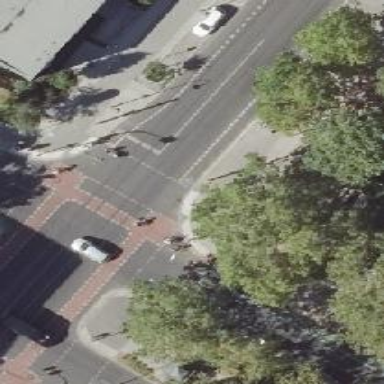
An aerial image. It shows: Tertiary road with asphalt surface. It has separate cycle lane and parallel parking lane on the left side of the street.